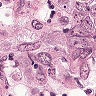
Metastatic tissue present: yes